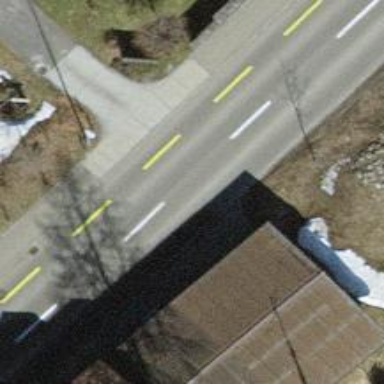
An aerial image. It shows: Alley classified as service road.